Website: bh-photo
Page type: address-validator
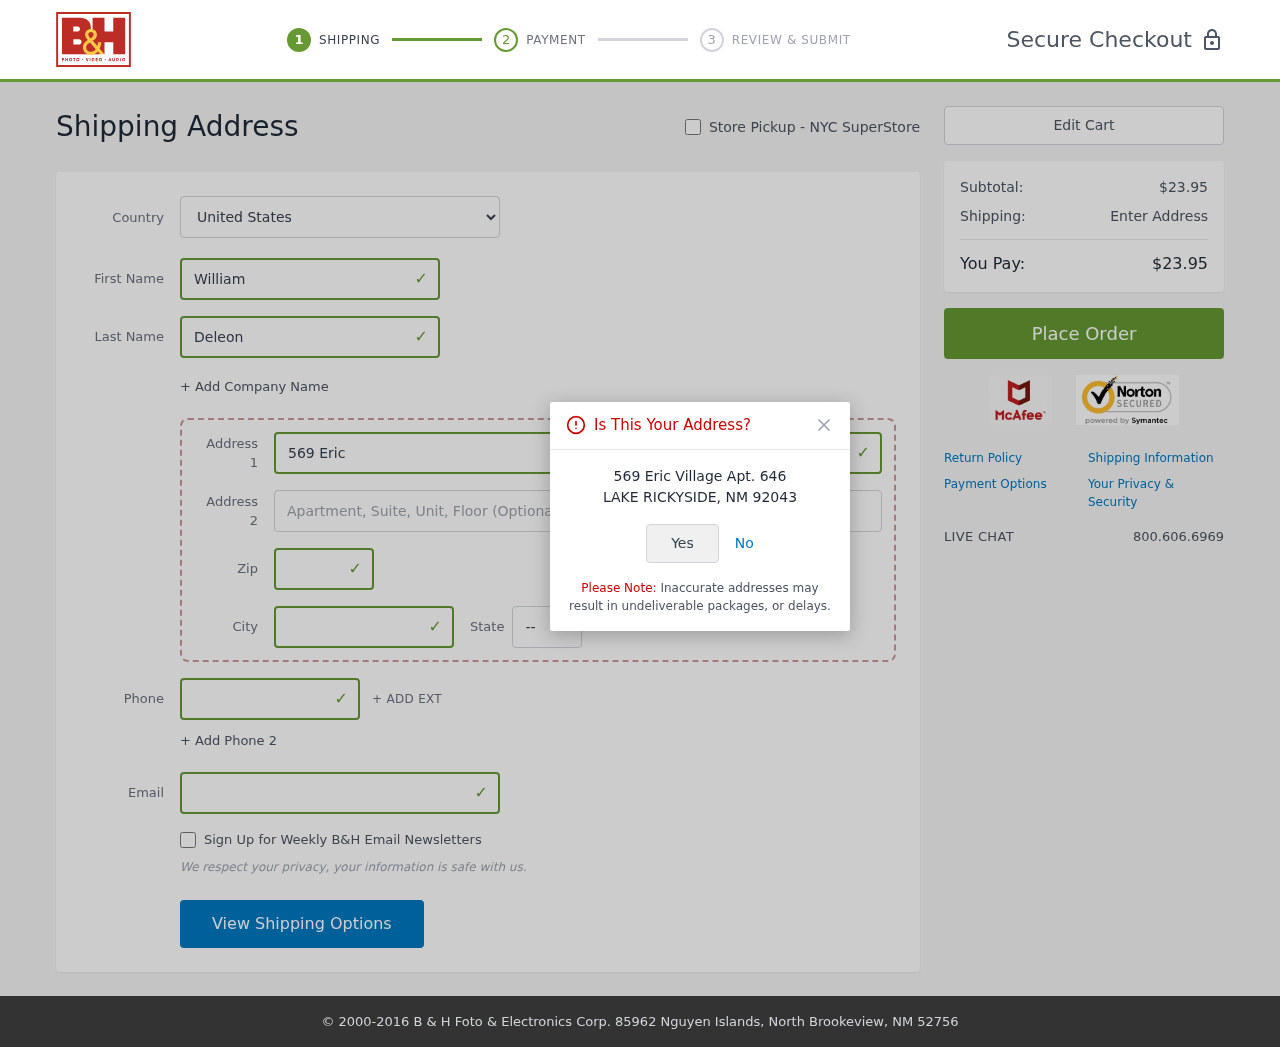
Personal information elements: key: PII_CITY
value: Lake Rickyside
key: PII_COUNTRY
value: United States
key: PII_EMAIL
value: wdeleon@hotmail.com
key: PII_FIRSTNAME
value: William
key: PII_LASTNAME
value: Deleon
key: PII_PHONE
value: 5804514572
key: PII_POSTCODE
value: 92043
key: PII_STATE_ABBR
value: NM
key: PII_STREET
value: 569 Eric Village Apt. 646
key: PII_STREET2
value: Apt. 702
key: PII_CITY_CONFIRM
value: LAKE RICKYSIDE
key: PII_POSTCODE_FULL
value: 92043
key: PII_POSTCODE_NUMERIC
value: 92043
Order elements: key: ORDER_SUBTOTAL
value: $23.95
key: ORDER_TOTAL
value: $23.95